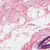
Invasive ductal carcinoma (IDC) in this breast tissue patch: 0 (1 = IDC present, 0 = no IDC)